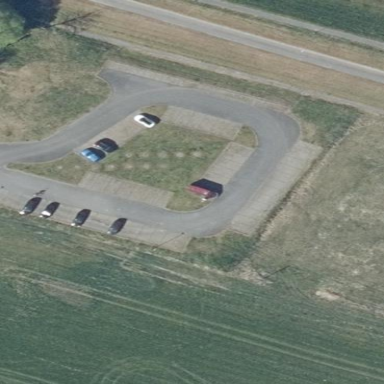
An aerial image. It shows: Parking area with surface.